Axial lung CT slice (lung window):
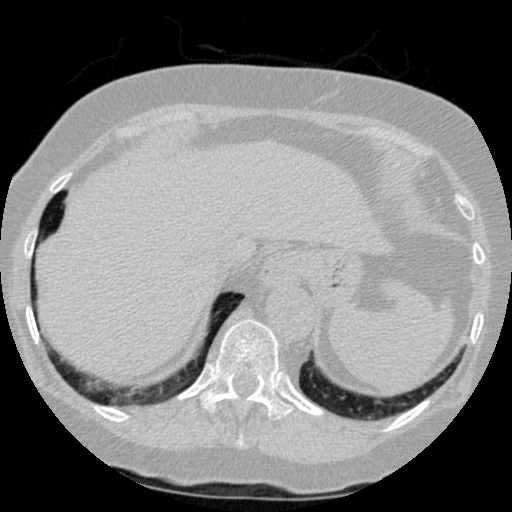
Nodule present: no